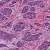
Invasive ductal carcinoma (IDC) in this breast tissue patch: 1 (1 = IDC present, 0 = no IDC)